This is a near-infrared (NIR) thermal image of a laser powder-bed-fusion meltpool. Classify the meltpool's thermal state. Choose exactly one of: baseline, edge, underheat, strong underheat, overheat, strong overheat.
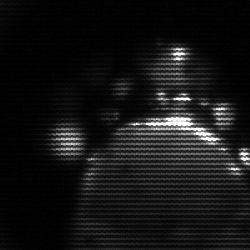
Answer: baseline